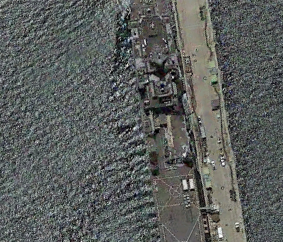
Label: combat